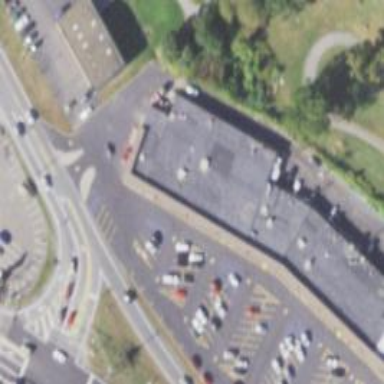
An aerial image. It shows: Post office.